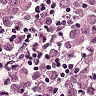
Metastatic tissue present: yes